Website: apple
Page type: account-selection
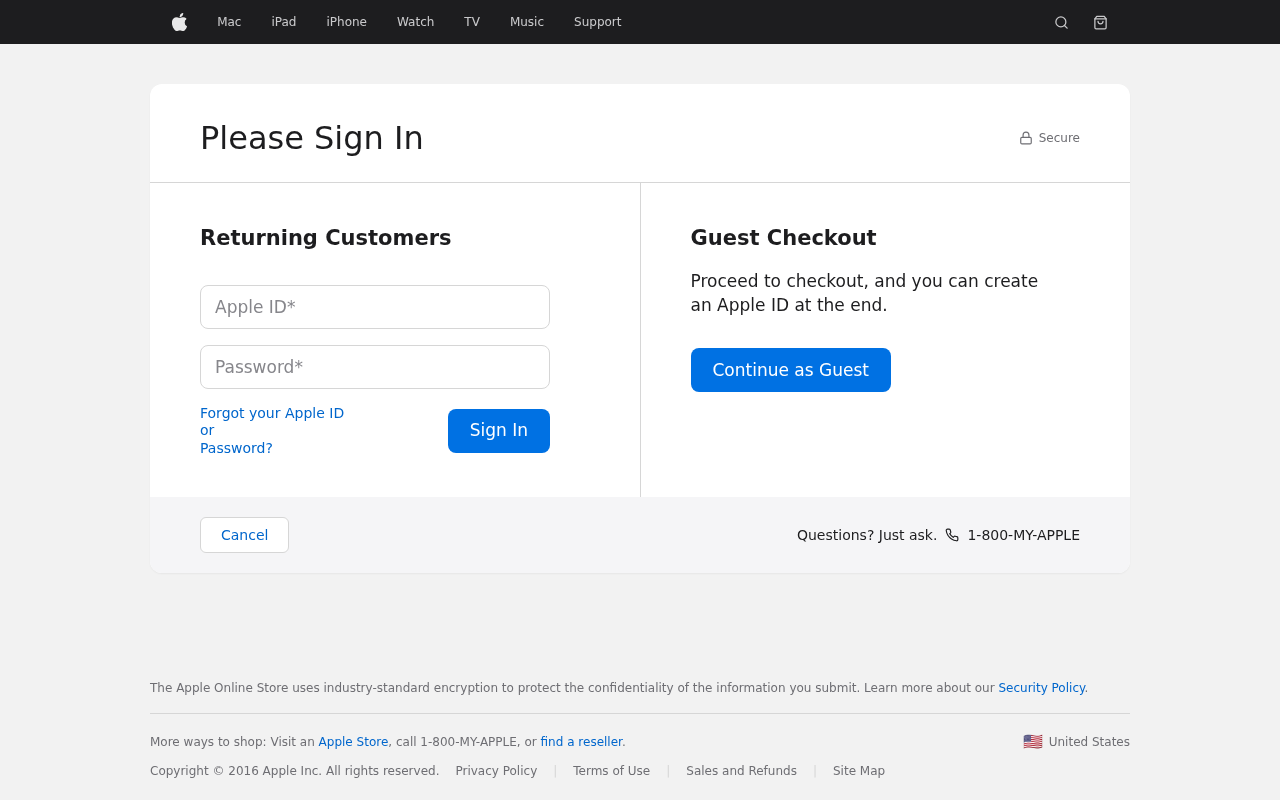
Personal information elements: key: PII_LOGIN_USERNAME
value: debra_clark